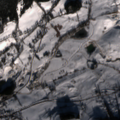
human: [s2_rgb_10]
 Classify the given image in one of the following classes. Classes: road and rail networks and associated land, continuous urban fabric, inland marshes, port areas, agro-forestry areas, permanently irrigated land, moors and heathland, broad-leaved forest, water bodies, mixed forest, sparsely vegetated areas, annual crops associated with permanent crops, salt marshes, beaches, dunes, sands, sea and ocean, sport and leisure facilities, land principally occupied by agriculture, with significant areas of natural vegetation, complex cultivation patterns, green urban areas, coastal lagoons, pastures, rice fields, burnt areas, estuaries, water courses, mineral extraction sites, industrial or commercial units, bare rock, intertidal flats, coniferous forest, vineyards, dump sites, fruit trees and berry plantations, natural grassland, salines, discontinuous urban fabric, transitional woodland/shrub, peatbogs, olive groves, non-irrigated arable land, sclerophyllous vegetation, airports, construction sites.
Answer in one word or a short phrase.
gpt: discontinuous urban fabric, mineral extraction sites, pastures, land principally occupied by agriculture, with significant areas of natural vegetation, coniferous forest, mixed forest